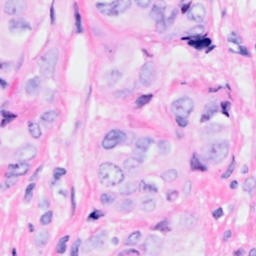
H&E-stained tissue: Breast